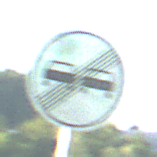
Verkehrszeichen: EndeUeberholverbot
Umgebung: Outdoor, Nature
Tageszeit: MorningAfternoon
Wetter: PartlyCloudy
Licht: Natural
Jahreszeit: NotSpecified
Kontrast: HighContrast